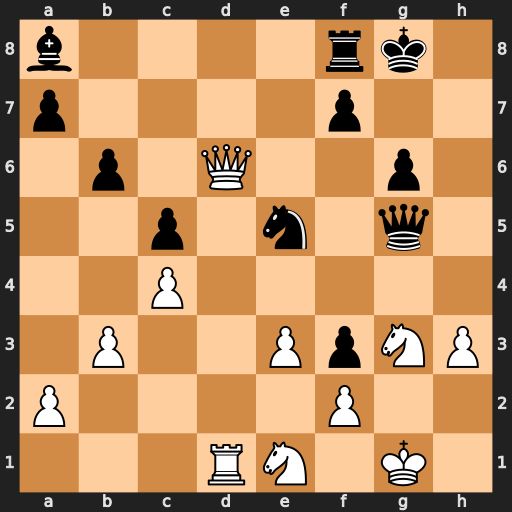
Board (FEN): b4rk1/p4p2/1p1Q2p1/2p1n1q1/2P5/1P2PpNP/P4P2/3RN1K1
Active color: w
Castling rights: -
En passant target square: -
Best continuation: h4 Qxh4 Qxe5